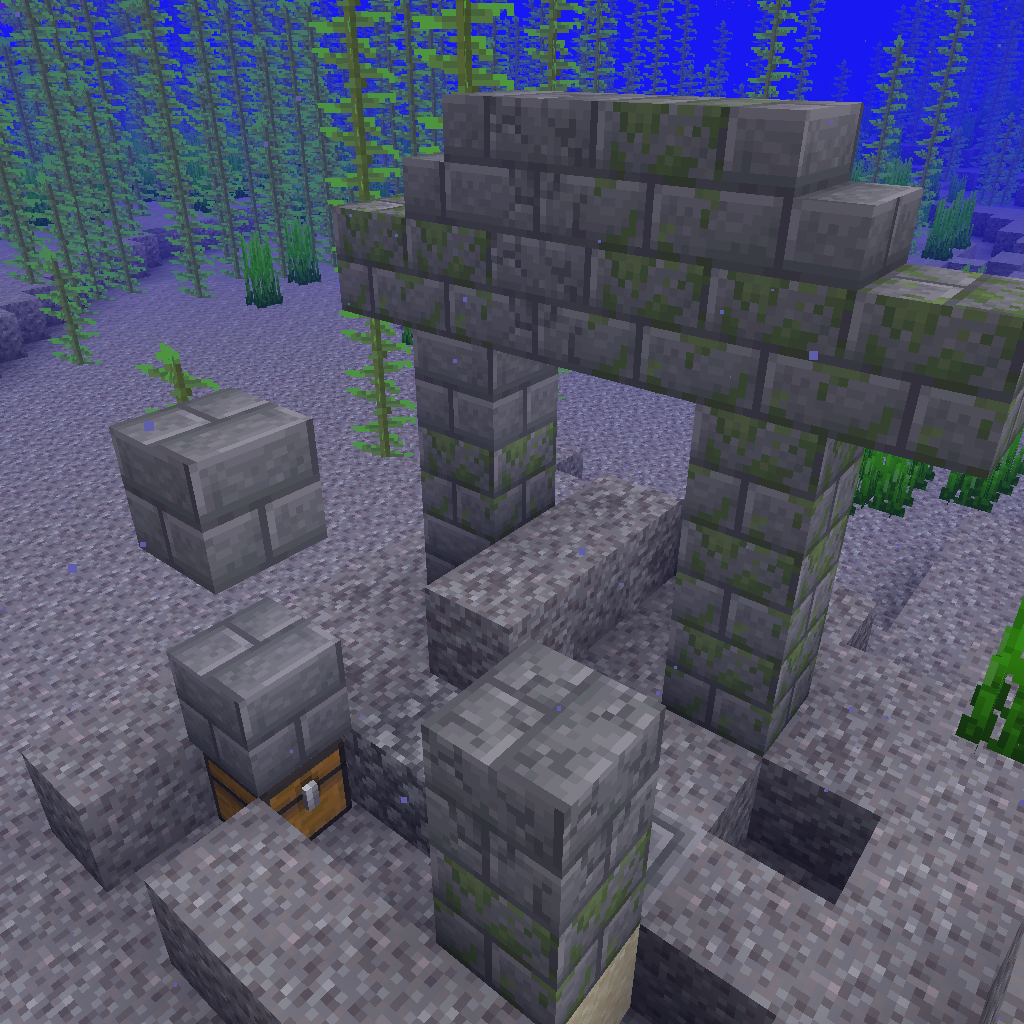
underwater ocean ruins with chest and kelp in the background